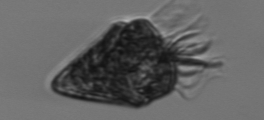
Label: Strombidium_morphotype2